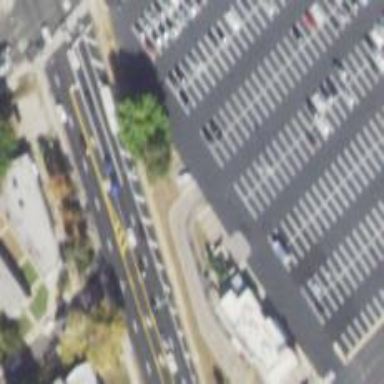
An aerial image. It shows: Asphalt road designated as trunk highway.